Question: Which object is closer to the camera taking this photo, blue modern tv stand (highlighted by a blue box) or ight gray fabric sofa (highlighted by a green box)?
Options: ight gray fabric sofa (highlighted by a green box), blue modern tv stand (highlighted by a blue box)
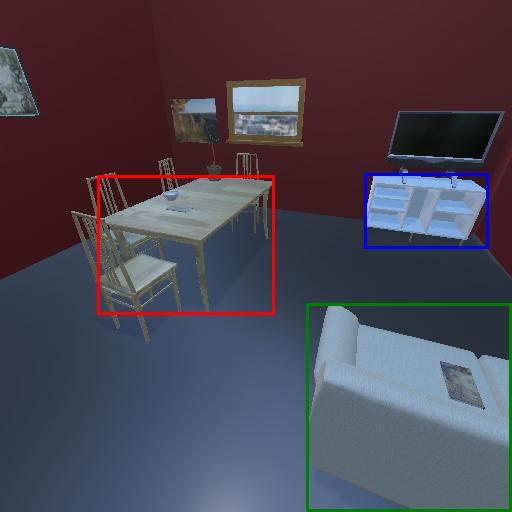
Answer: ight gray fabric sofa (highlighted by a green box)